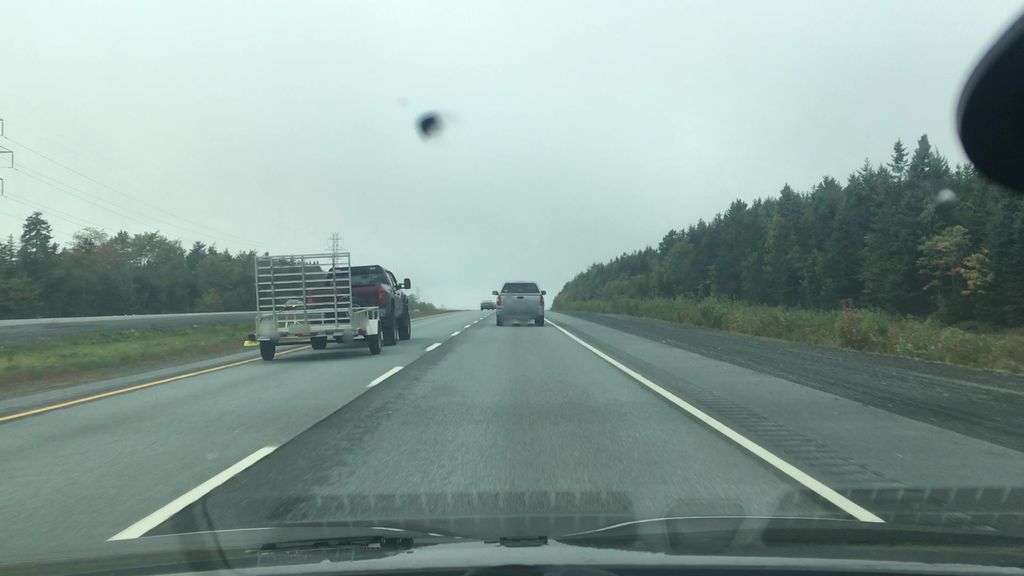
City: halifax